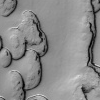
Atmospheric dust classification: not_dusty